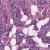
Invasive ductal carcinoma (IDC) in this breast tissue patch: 1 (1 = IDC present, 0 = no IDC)